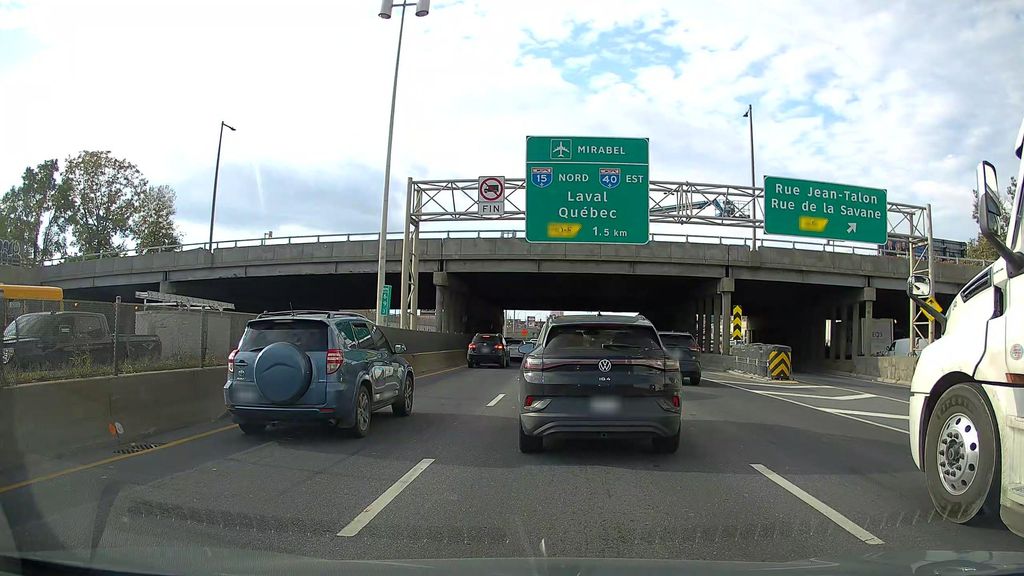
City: montreal